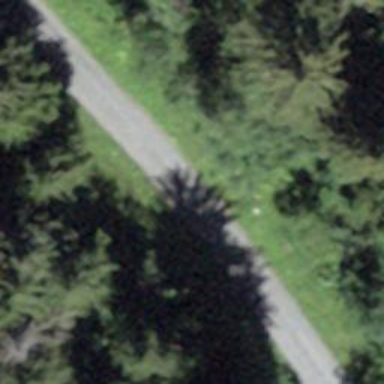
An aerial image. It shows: Unclassified road with grade 1 track type.